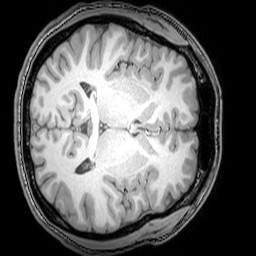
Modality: T1w
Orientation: axial
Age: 22
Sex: male
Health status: healthy
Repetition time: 0.081 s
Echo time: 0.037 s